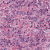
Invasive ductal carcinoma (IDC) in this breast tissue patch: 1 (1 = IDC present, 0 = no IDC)